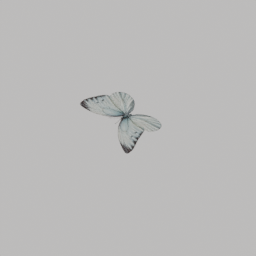
Label: animals